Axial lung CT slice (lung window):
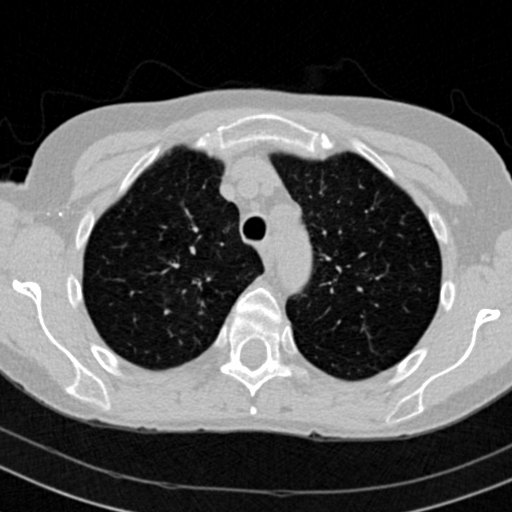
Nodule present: no